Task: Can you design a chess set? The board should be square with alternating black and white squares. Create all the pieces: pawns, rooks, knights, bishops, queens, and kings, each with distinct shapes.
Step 2418:
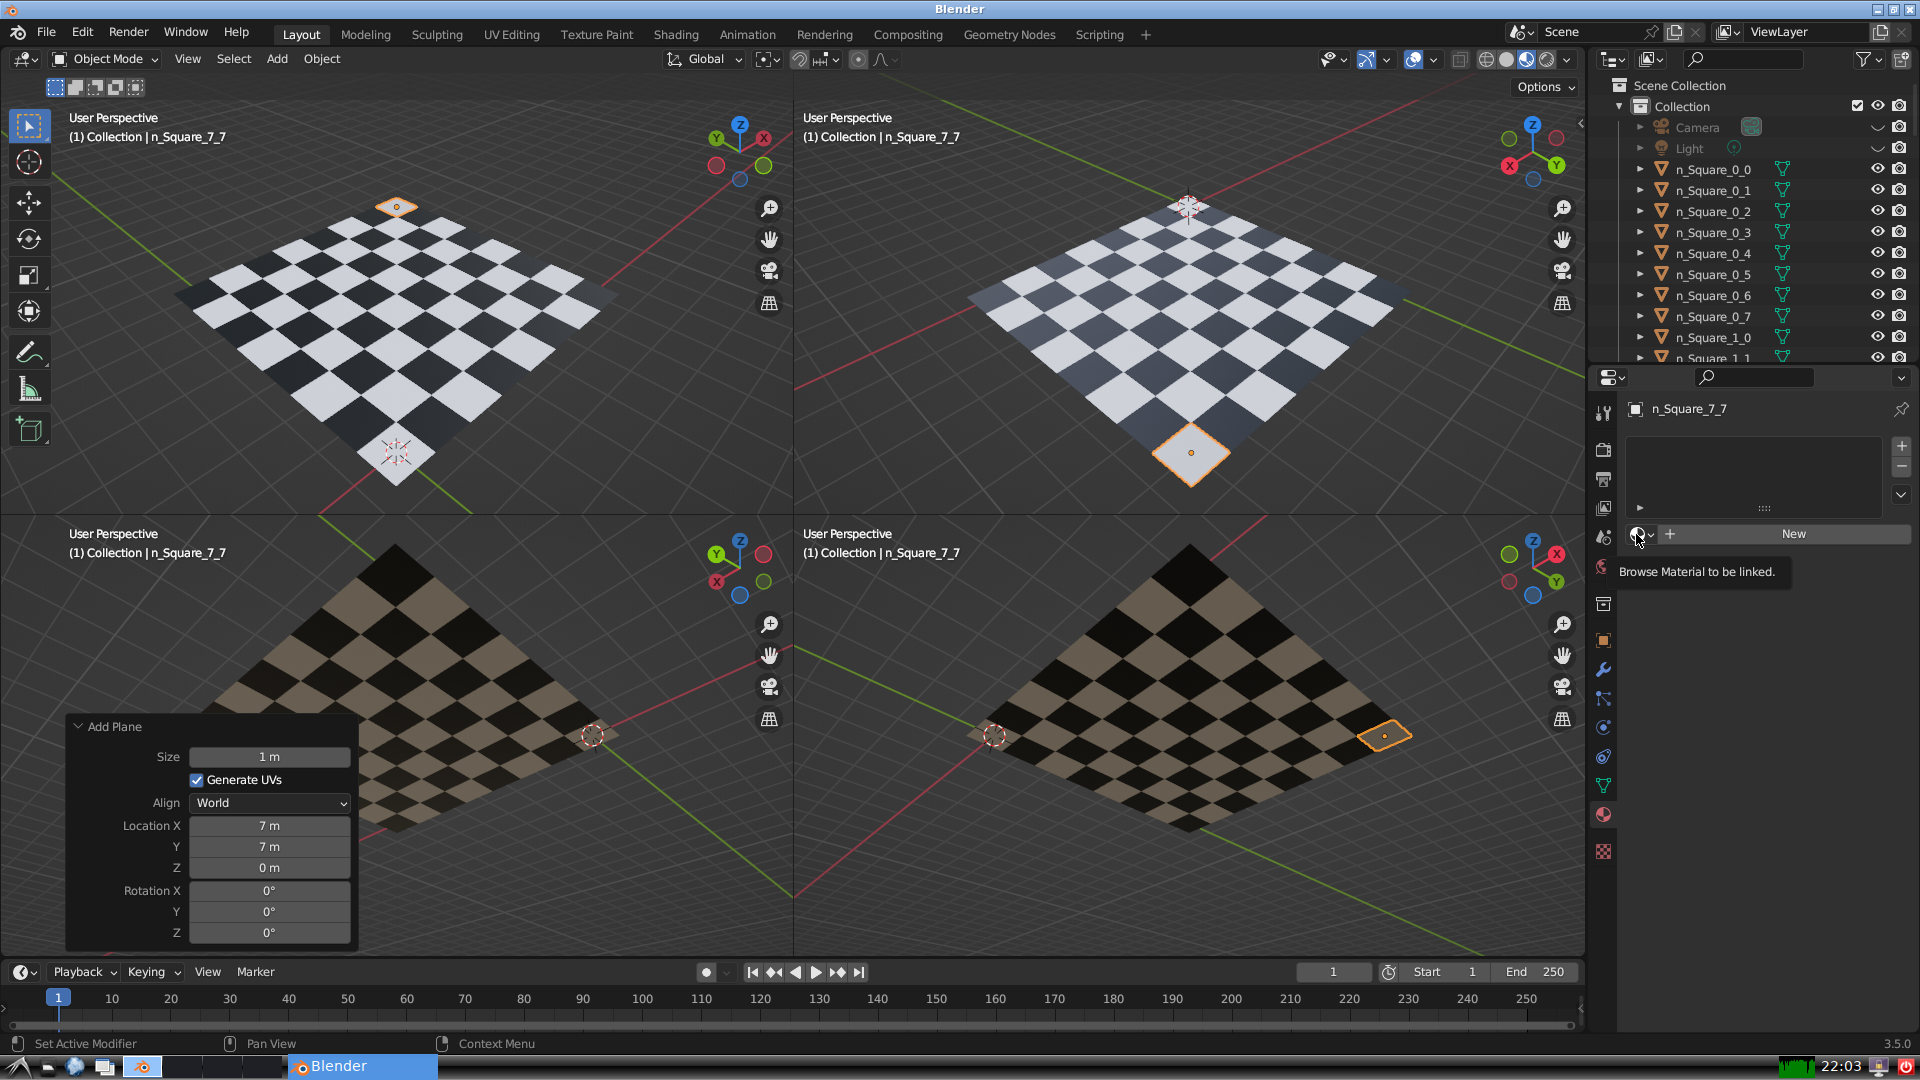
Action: click: no